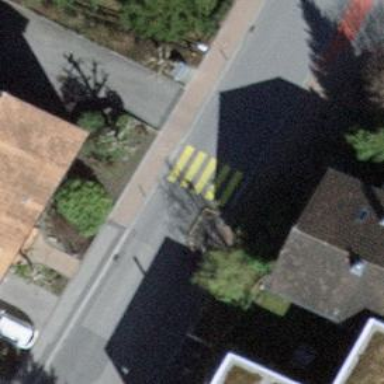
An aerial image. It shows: Uncontrolled road crossing.